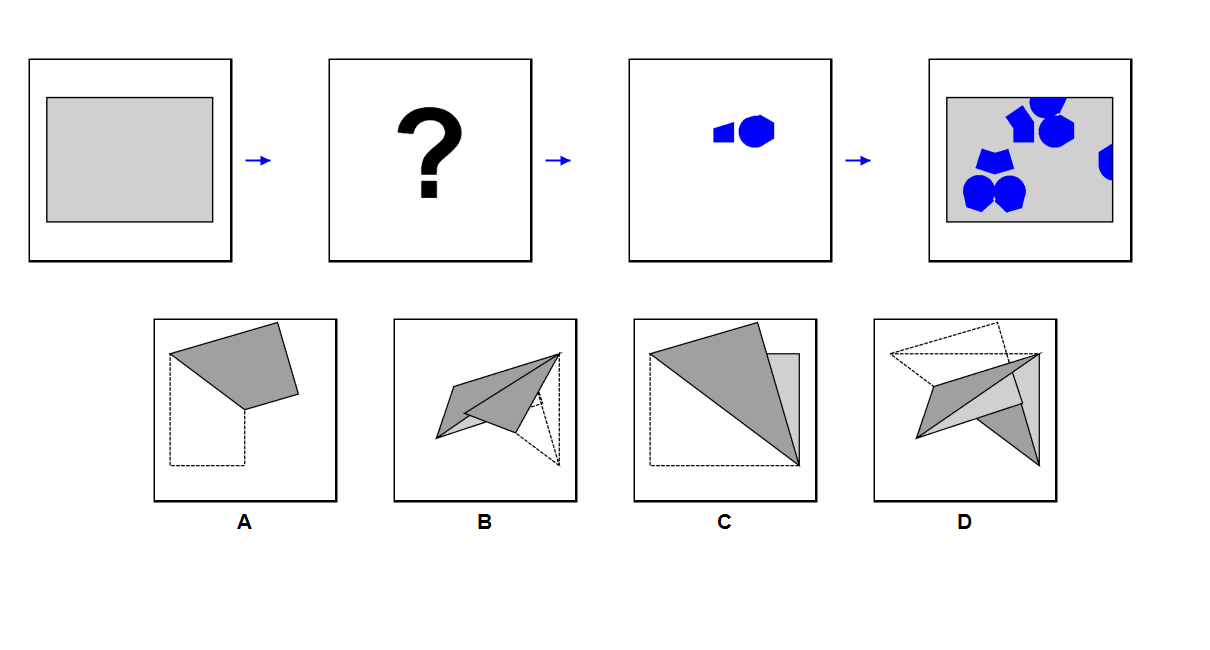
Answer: A